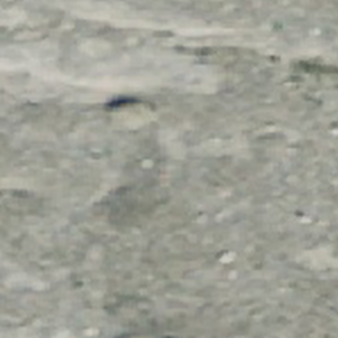
Label: other